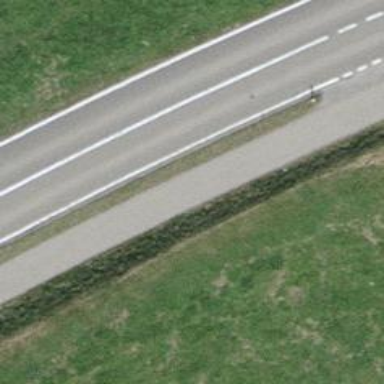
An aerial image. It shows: Asphalt cycleway.